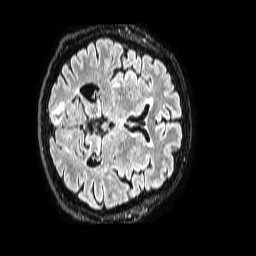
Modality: FLAIR
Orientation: axial
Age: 63
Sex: male
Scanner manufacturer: philips
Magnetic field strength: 1.5 T
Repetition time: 4.8 s
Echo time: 0.3 s